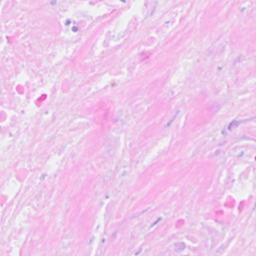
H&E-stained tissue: Breast